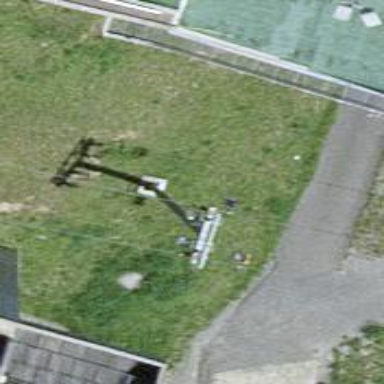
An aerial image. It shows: Pylon used for aerialway.